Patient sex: M
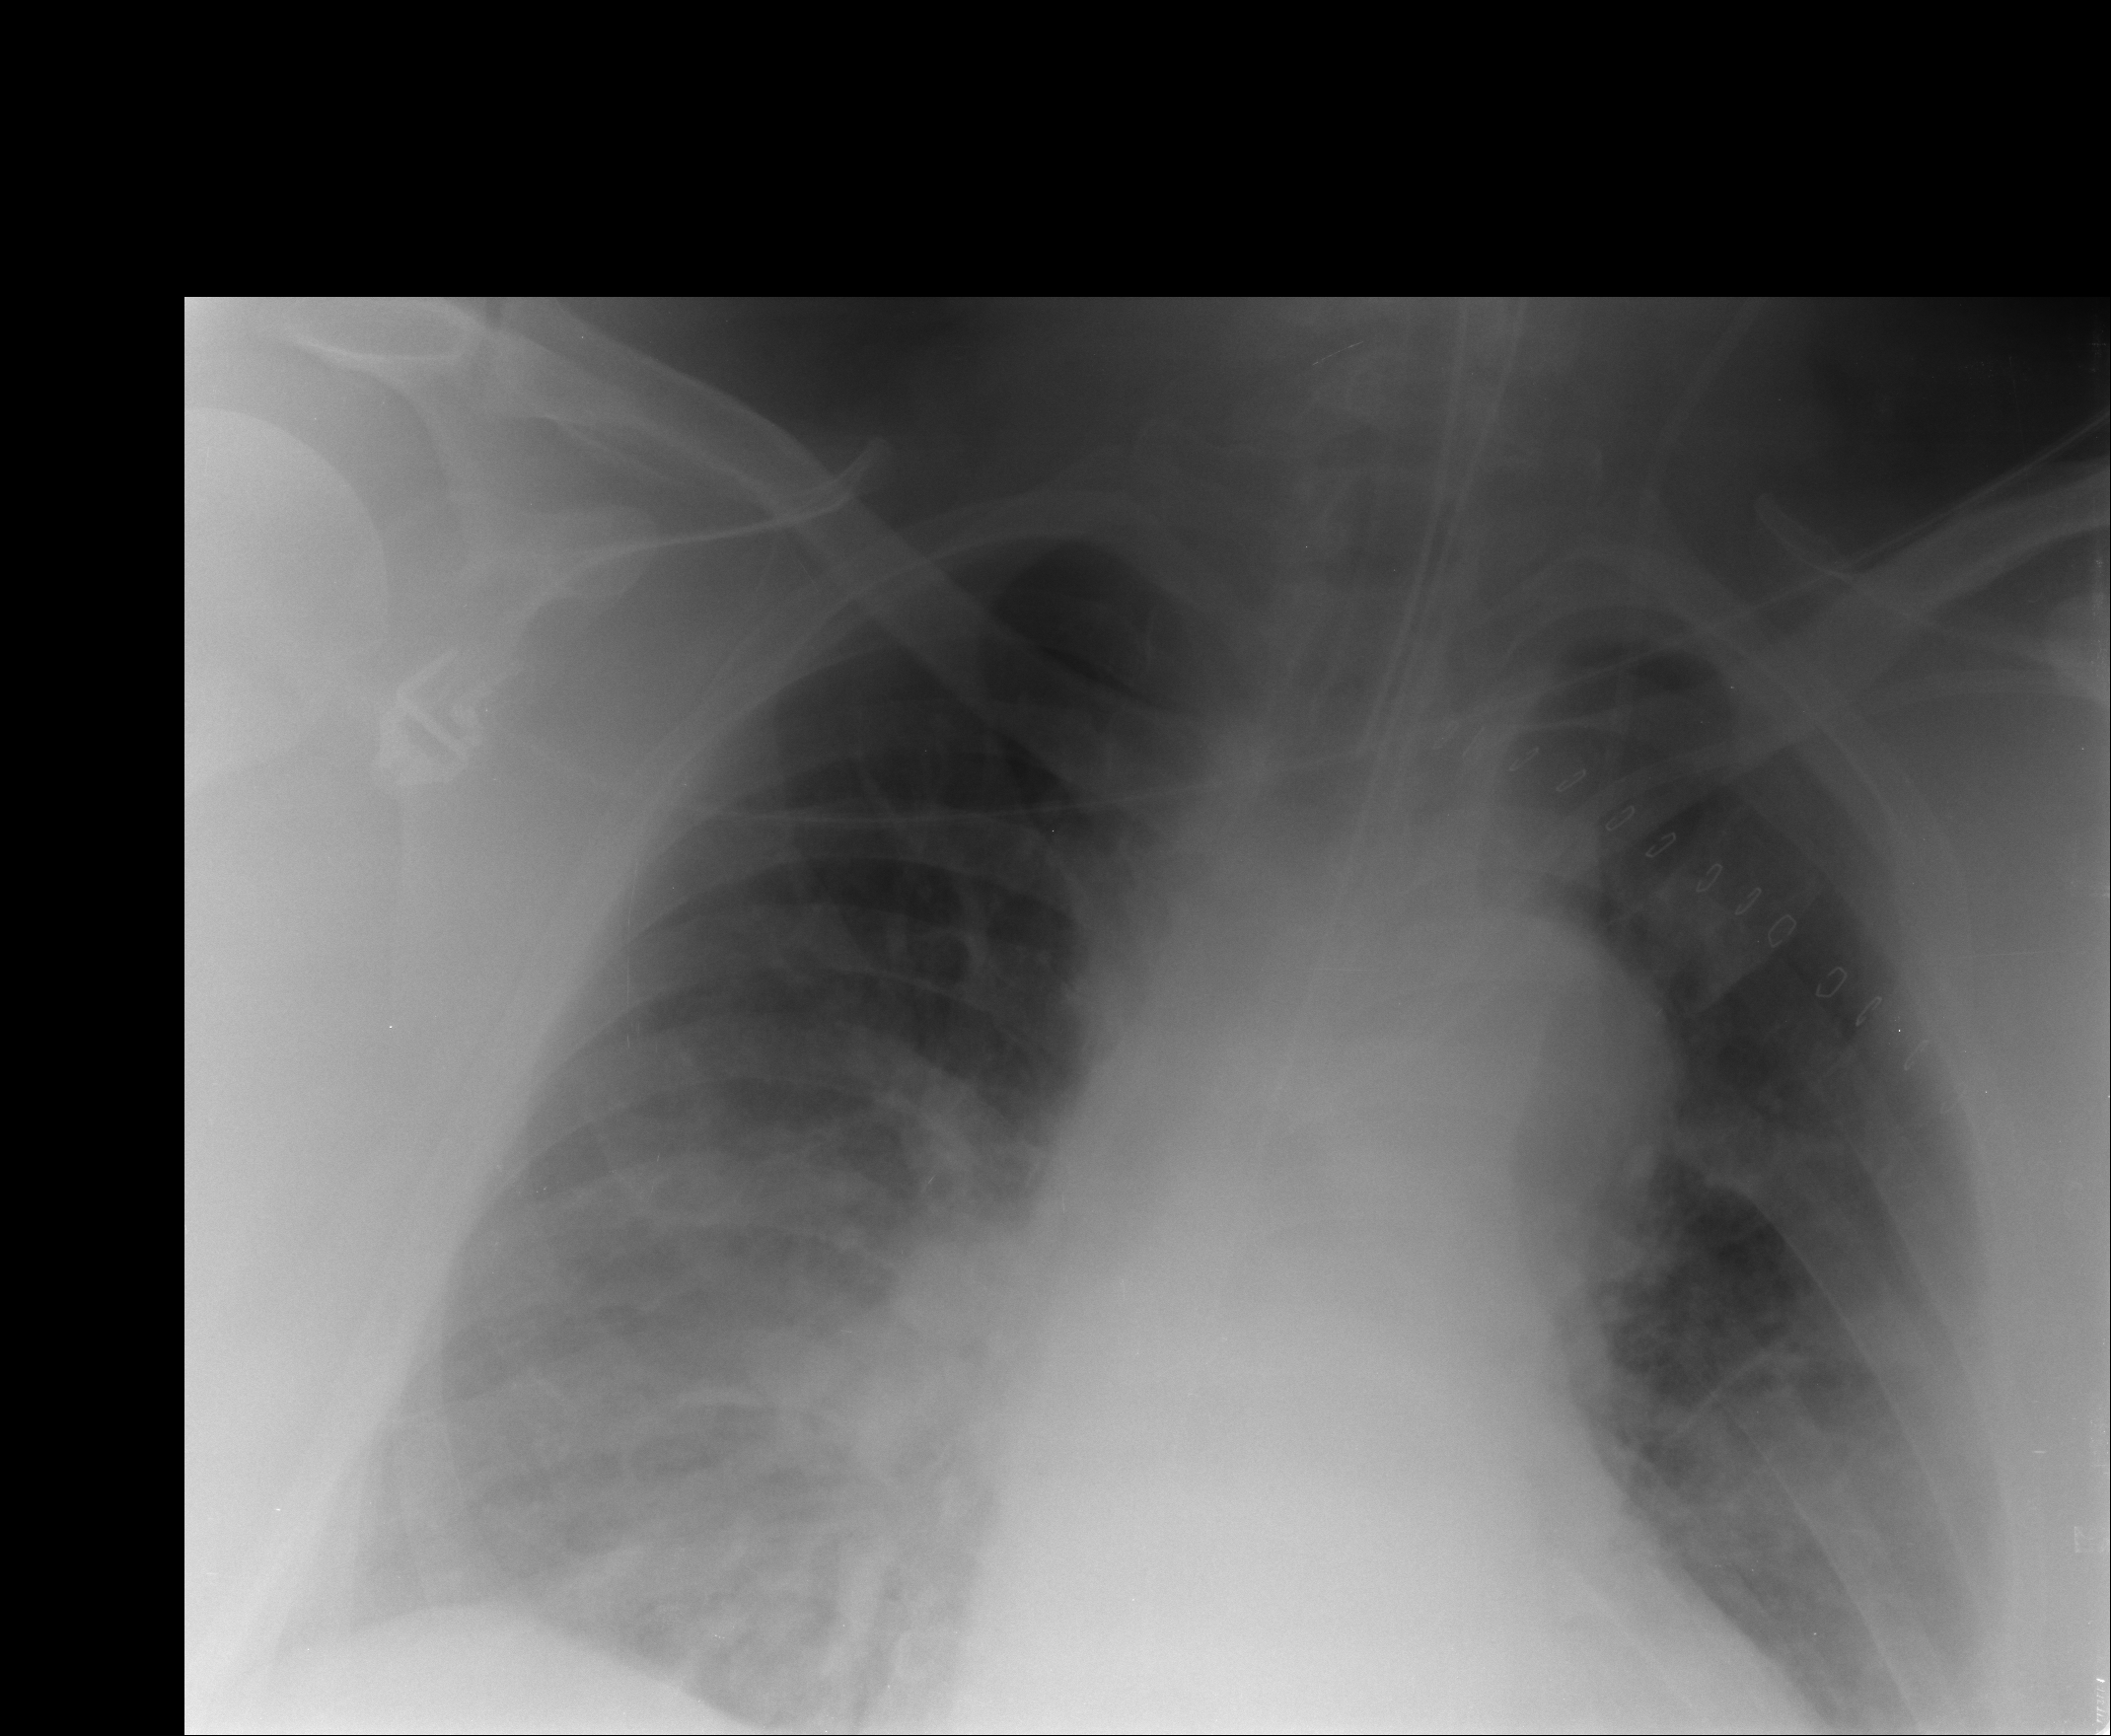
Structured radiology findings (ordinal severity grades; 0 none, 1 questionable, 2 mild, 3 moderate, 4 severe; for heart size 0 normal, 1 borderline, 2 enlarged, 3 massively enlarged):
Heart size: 0
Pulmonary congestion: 0
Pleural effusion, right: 1
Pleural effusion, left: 1
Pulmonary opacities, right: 2
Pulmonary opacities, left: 2
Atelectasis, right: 2
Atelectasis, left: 2